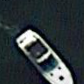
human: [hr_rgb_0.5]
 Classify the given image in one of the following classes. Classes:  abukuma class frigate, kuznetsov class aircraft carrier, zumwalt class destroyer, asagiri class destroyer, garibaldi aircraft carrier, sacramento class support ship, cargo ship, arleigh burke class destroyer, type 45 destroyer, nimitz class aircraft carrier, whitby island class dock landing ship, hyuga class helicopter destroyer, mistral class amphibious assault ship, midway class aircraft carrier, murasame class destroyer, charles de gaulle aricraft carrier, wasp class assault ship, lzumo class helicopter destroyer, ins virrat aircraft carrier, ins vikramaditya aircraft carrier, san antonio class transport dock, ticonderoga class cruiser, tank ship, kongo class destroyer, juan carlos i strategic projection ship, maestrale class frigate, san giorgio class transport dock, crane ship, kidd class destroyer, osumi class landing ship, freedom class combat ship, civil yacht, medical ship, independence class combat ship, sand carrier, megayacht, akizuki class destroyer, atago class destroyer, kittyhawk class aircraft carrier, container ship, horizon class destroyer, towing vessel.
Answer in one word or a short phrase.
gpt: Civil yacht